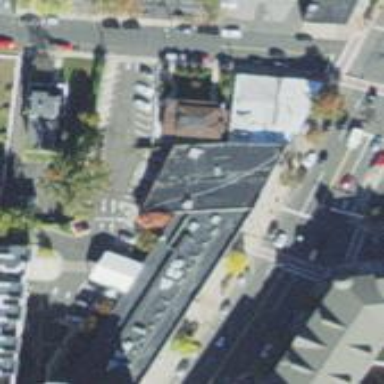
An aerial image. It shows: Part of building.